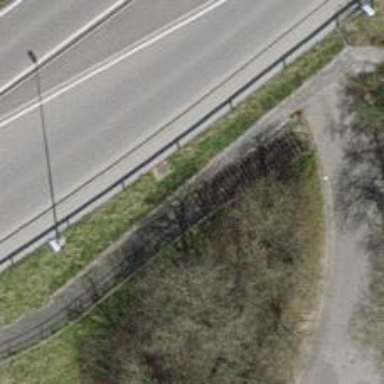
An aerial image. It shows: Road with steps.